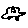
Label: car